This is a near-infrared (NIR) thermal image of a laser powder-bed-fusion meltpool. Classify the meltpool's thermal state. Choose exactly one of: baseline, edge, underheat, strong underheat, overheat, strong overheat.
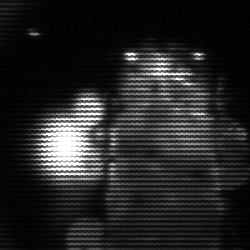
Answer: strong underheat